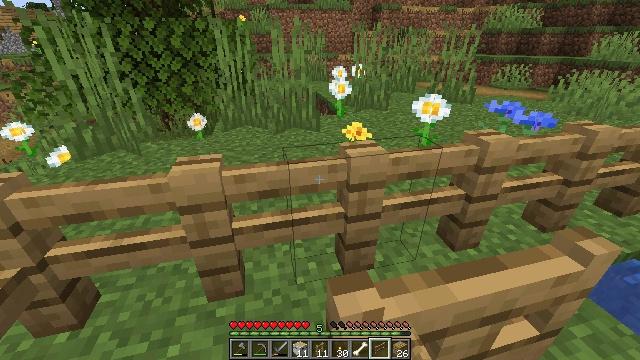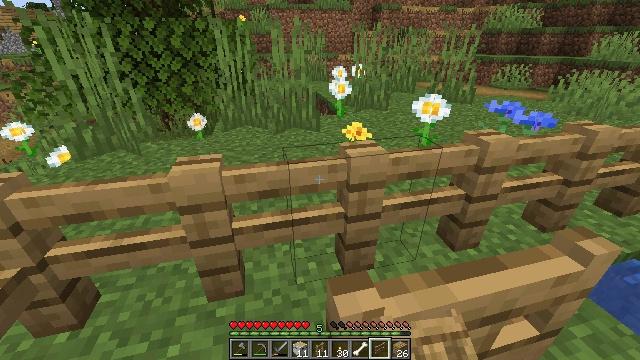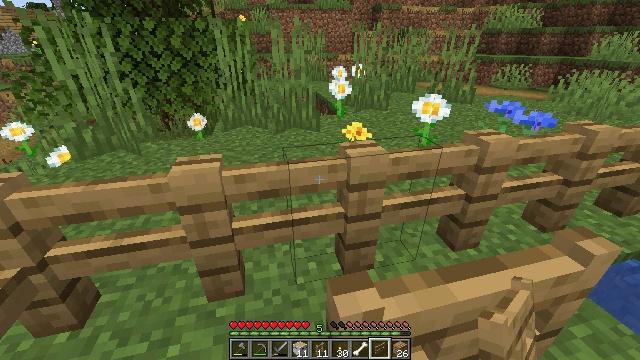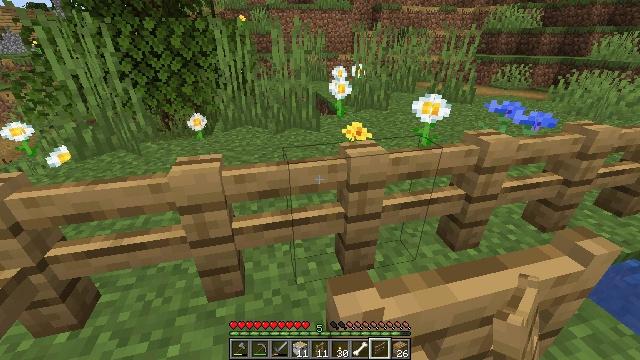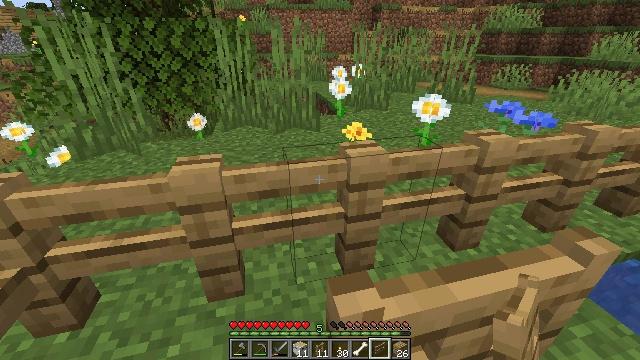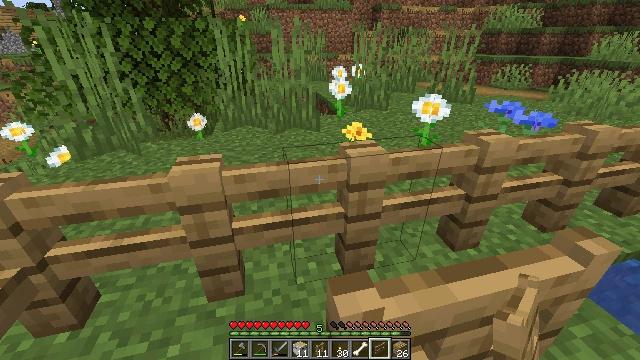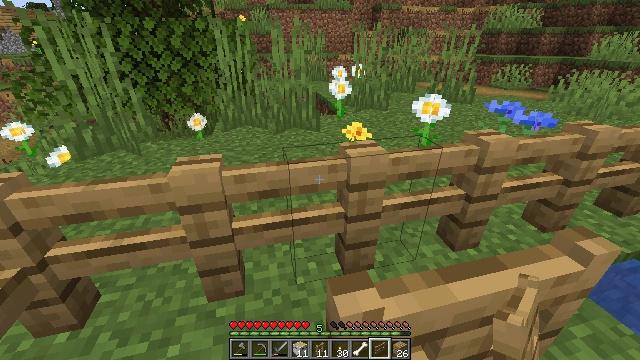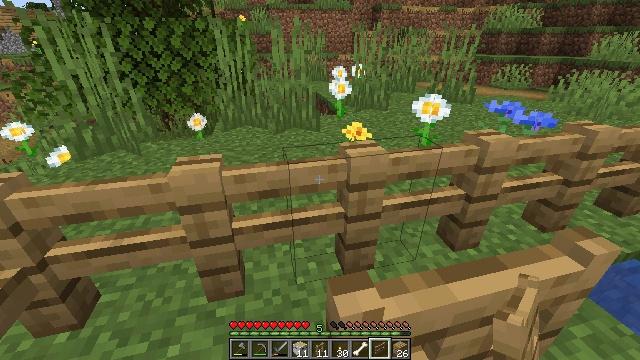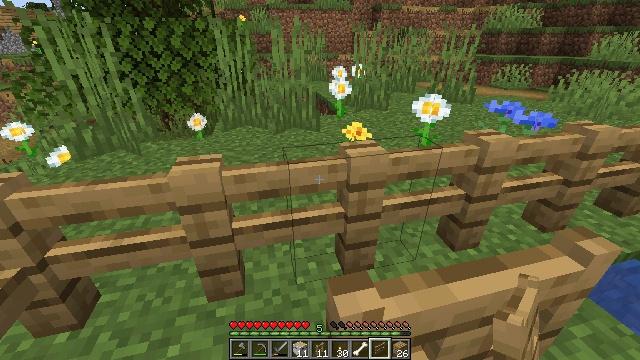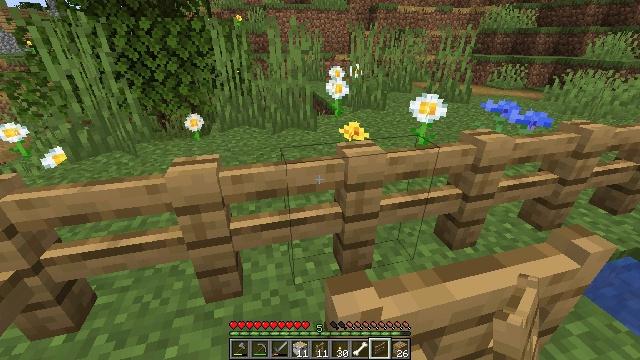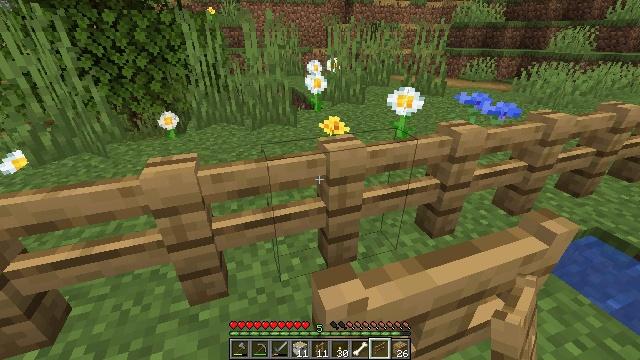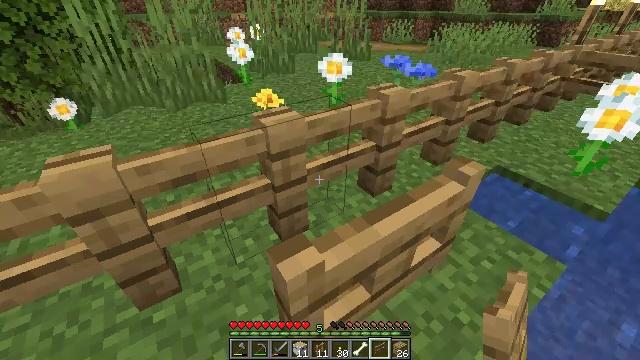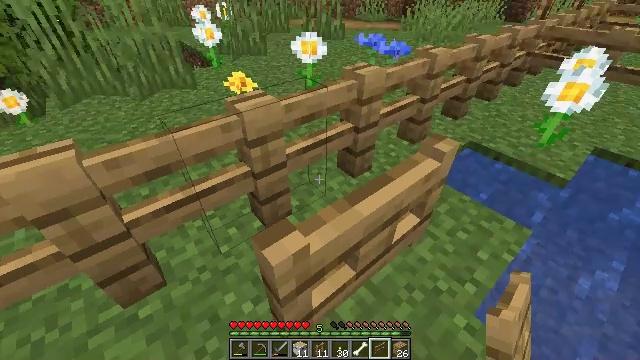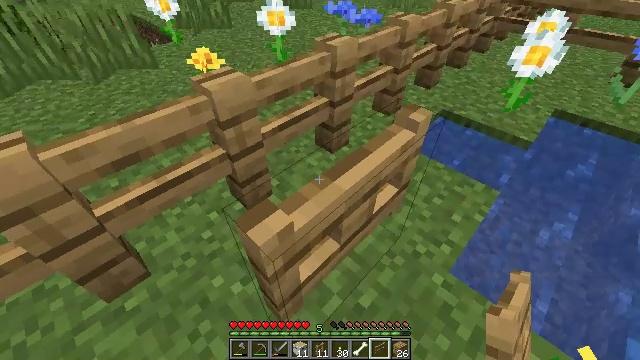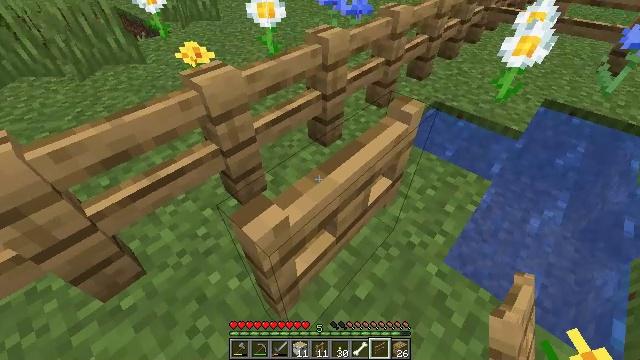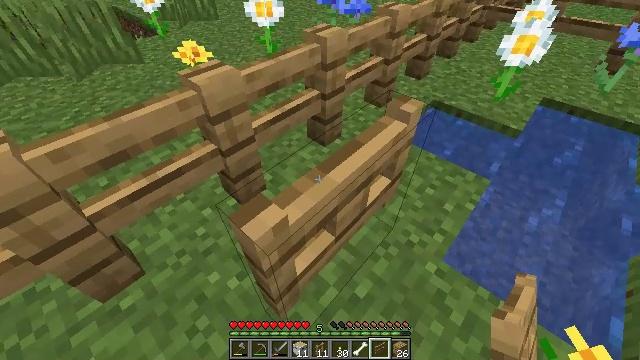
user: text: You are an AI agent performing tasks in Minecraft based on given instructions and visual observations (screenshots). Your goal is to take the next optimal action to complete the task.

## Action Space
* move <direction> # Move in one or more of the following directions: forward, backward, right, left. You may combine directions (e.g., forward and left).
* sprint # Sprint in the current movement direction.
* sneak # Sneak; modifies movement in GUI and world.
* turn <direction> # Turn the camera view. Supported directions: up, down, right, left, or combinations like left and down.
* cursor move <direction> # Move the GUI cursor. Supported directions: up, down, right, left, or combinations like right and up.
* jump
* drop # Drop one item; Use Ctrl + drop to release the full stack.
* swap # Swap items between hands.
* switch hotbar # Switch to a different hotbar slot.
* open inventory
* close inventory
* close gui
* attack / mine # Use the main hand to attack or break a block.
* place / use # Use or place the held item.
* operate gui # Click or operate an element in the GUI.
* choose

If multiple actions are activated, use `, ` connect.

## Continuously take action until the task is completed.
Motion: motion action
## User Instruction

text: Attack the oak fence gate to break it.
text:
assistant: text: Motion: no_op
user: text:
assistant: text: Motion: no_op
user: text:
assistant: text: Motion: no_op
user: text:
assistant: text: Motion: no_op
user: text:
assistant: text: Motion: no_op
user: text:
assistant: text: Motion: no_op
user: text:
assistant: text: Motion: no_op
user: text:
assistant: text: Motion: no_op
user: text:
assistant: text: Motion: no_op
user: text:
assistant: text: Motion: turn right and down
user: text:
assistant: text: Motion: turn right and down
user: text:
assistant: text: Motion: turn right and down
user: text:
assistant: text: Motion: turn right and down
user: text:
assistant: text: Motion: turn right and down
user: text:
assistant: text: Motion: no_op
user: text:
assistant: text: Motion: turn right
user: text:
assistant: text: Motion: no_op
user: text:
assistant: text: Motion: no_op
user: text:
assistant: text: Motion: attack / mine
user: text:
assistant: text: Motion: attack / mine
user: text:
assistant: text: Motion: attack / mine
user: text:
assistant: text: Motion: attack / mine
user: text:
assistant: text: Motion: attack / mine
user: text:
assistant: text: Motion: attack / mine
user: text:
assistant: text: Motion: attack / mine
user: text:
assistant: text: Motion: attack / mine
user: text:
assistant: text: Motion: attack / mine
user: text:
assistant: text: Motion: attack / mine
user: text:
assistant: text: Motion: attack / mine
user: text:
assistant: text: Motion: attack / mine